Question: I've tried all day to get a line plot with different line colours and types but now that I managed that, the legend doesn't appear anymore.
The first 10 (of 100) rows of the dataframe:
'''
Duration Clouds 1 2 3 4 5 6 7 8
1 15.00000 51.56604 3.319234 7.479382 6.185313 5.620474 30.149642 5.075788 6.145367 4.779686
2 15.30303 51.56604 3.389524 7.437142 6.146534 5.730071 29.224362 5.127665 6.321472 4.831718
3 15.60606 51.56604 3.461303 7.395140 6.107999 5.841805 28.327479 5.180072 6.502624 4.884316
4 15.90909 51.56604 3.534602 7.353375 6.069705 5.955718 27.458121 5.233015 6.688967 4.937487
5 16.21212 51.56604 3.609453 7.311846 6.031652 6.071852 26.615443 5.286498 6.880650 4.991237
6 16.51515 51.56604 3.685889 7.270552 5.993836 6.190251 25.798626 5.340529 7.077825 5.045572
7 16.81818 51.56604 3.763944 7.229491 5.956258 6.310959 25.006878 5.395111 7.280651 5.100498
8 17.12121 51.56604 3.843652 7.188662 5.918916 6.434020 24.239427 5.450252 7.489290 5.156022
9 17.42424 51.56604 3.925048 7.148063 5.881807 6.559481 23.495530 5.505956 7.703907 5.212151
10 17.72727 51.56604 4.008168 7.107694 5.844932 6.687388 22.774462 5.562229 7.924675 5.268891
'''
And my script to get the plot:
'''
> plot.interact1.2 <- ggplot(pred_df2, aes(x=Duration)) +
+ geom_line(aes(y = '1'), color="#D8C033") +
+ geom_line(aes(y = '2'), color="#B9A2A3") +
+ geom_line(aes(y = '3'), color="#225F6D") +
+ geom_line(aes(y = '4'), color="#B0946F") +
+ geom_line(aes(y = '5'), color="#D8C033", linetype="dashed") +
+ geom_line(aes(y = '6'), color="#B9A2A3", linetype="dashed") +
+ geom_line(aes(y = '7'), color="#225F6D", linetype="dashed") +
+ geom_line(aes(y = '8'), color="#B0946F", linetype="dashed") +
+ scale_color_discrete(name = "Lunar phase", labels = c("New Moon", "Full Moon")) +
+ theme_ipsum() +
+ ylab("Predicted mean values") +
+ xlab("Survey duration")
> plot.interact1.2
'''

I got the scale_color_discrete() as a solution to a similar question from a different post here on stackoverflow but it doesn't seem to help in my situation.
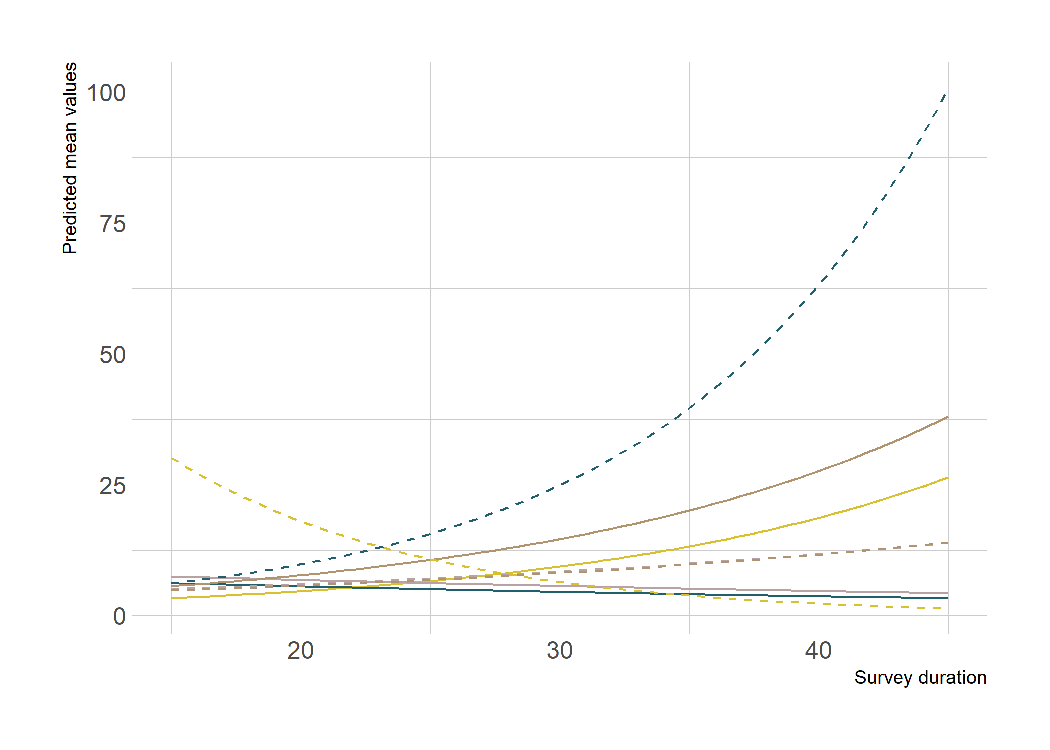
Answer: Try this approach, and follow the advice of and . The key to have a legend is reshaping data to long. That can be done with 'pivot_longer()'. Then add the necessary elements to the plot. Here the code:
'''
library(tidyverse)
#Code
df %>% pivot_longer(-c(Duration,Clouds)) %>%
mutate(name=gsub('X','',name)) %>%
ggplot(aes(x=Duration,y=value,color=name,group=name,linetype=name))+
geom_line()+
scale_color_manual(values=c("#D8C033","#B9A2A3","#225F6D","#B0946F",
"#D8C033","#B9A2A3","#225F6D","#B0946F"))+
scale_linetype_manual(values=c(rep('solid',4),rep('dashed',4)))+
theme_bw() +
ylab("Predicted mean values") +
xlab("Survey duration")
'''
Output:
<URL>
Some data used:
'''
#Data
df <- structure(list(Duration = c(15, 15.30303, 15.60606, 15.90909,
16.21212, 16.51515, 16.81818, 17.12121, 17.42424, 17.72727),
Clouds = c(51.56604, 51.56604, 51.56604, 51.56604, 51.56604,
51.56604, 51.56604, 51.56604, 51.56604, 51.56604), X1 = c(3.319234,
3.389524, 3.461303, 3.534602, 3.609453, 3.685889, 3.763944,
3.843652, 3.925048, 4.008168), X2 = c(7.479382, 7.437142,
7.39514, 7.353375, 7.311846, 7.270552, 7.229491, 7.188662,
7.148063, 7.107694), X3 = c(6.185313, 6.146534, 6.107999,
6.069705, 6.031652, 5.993836, 5.956258, 5.918916, 5.881807,
5.844932), X4 = c(5.620474, 5.730071, 5.841805, 5.955718,
6.071852, 6.190251, 6.310959, 6.43402, 6.559481, 6.687388
), X5 = c(30.149642, 29.224362, 28.327479, 27.458121, 26.615443,
25.798626, 25.006878, 24.239427, 23.49553, 22.774462), X6 = c(5.075788,
5.127665, 5.180072, 5.233015, 5.286498, 5.340529, 5.395111,
5.450252, 5.505956, 5.562229), X7 = c(6.145367, 6.321472,
6.502624, 6.688967, 6.88065, 7.077825, 7.280651, 7.48929,
7.703907, 7.924675), X8 = c(4.779686, 4.831718, 4.884316,
4.937487, 4.991237, 5.045572, 5.100498, 5.156022, 5.212151,
5.268891)), class = "data.frame", row.names = c("1", "2",
"3", "4", "5", "6", "7", "8", "9", "10"))
'''
If you wanna change the labels in legends you can add 'labels' to the 'scale_*_*()' options like this:
'''
#Code 2
df %>% pivot_longer(-c(Duration,Clouds)) %>%
mutate(name=gsub('X','',name)) %>%
ggplot(aes(x=Duration,y=value,color=name,group=name,linetype=name))+
geom_line()+
scale_color_manual(values=c("#D8C033","#B9A2A3","#225F6D","#B0946F",
"#D8C033","#B9A2A3","#225F6D","#B0946F"),
labels=c('1'='Var1','2'='Var2','3'='Var3','4'='Var4',
'5'='Var5','6'='Var6','7'='Var7','8'='Var8'))+
scale_linetype_manual(values=c(rep('solid',4),rep('dashed',4)),
labels=c('1'='Var1','2'='Var2','3'='Var3','4'='Var4',
'5'='Var5','6'='Var6','7'='Var7','8'='Var8'))+
theme_bw() +
ylab("Predicted mean values") +
xlab("Survey duration")
'''
Output:
<URL>